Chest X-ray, PA view. Patient: 31 years old, sex M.
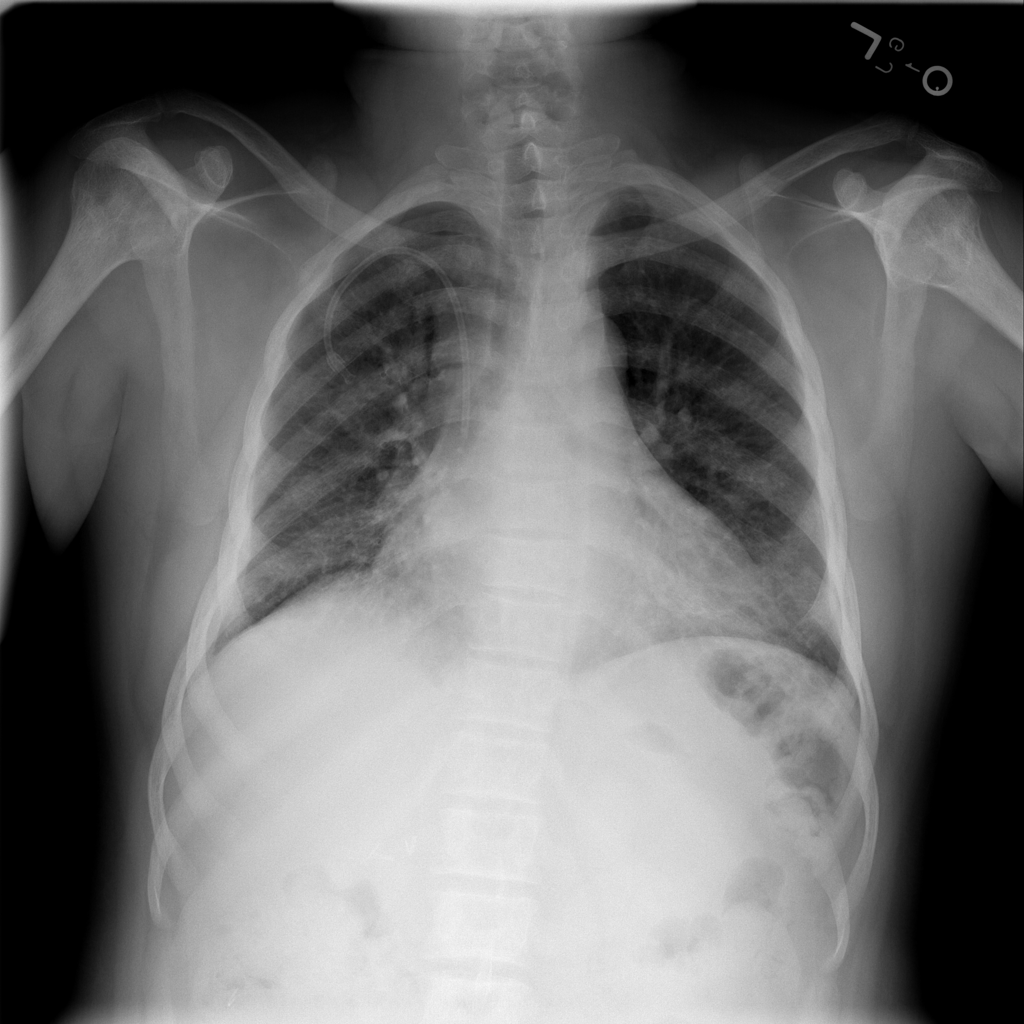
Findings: Atelectasis